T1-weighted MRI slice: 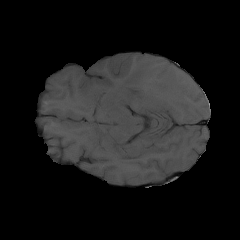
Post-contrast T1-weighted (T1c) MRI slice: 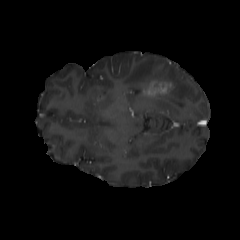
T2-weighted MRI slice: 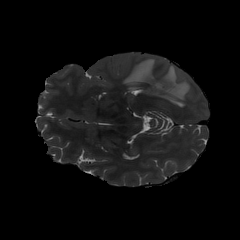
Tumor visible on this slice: yes